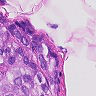
Metastatic tissue present: yes